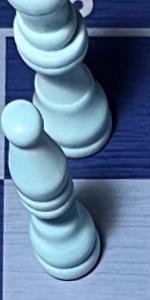
Label: Bishop_White